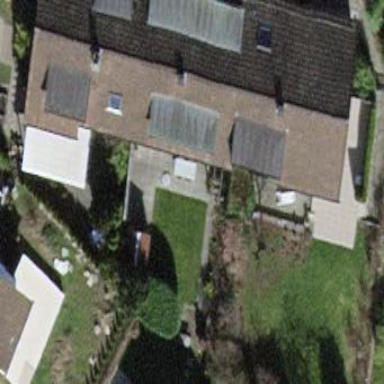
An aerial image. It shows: Terrace-style building with gabled roof.